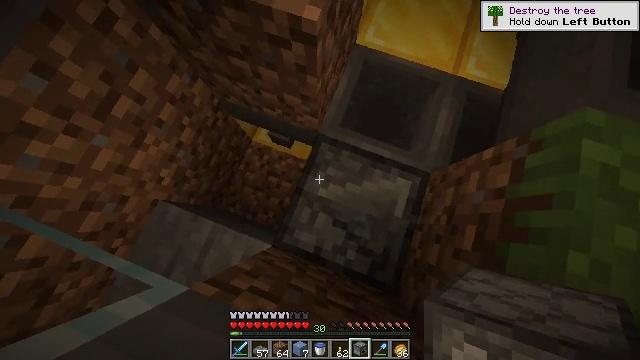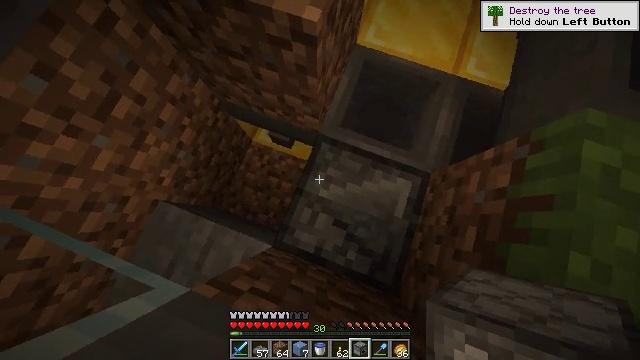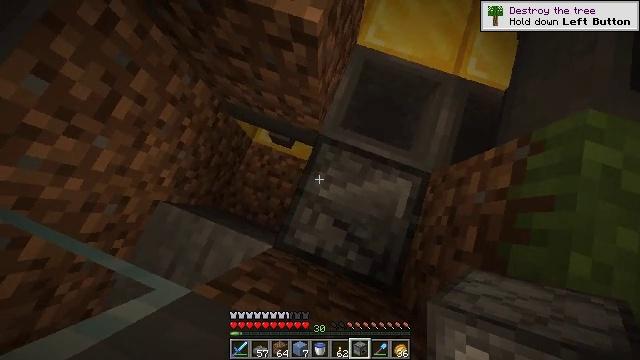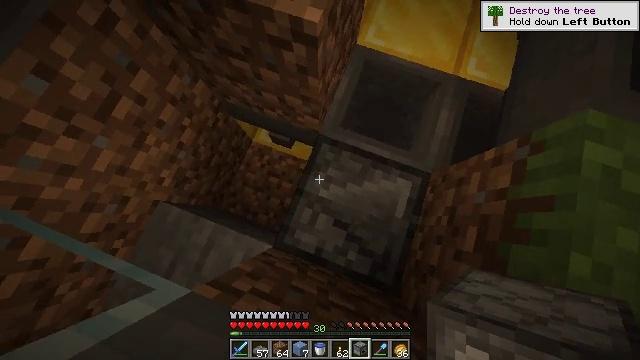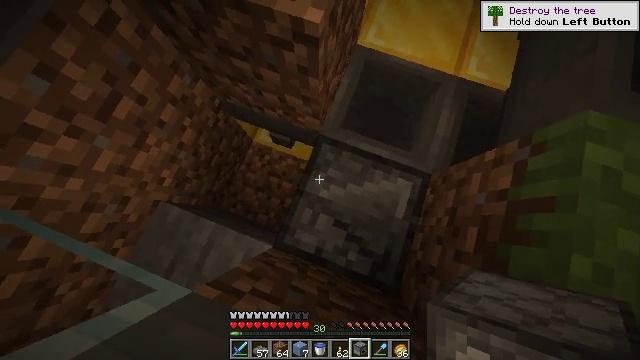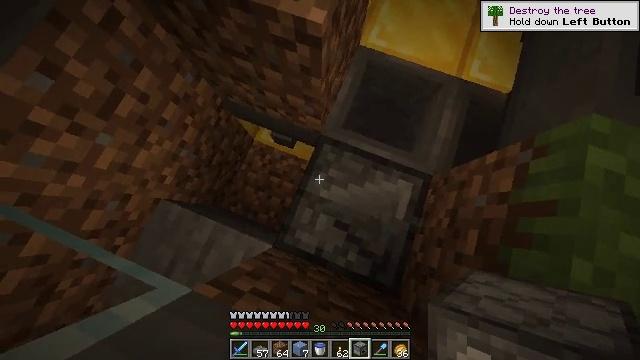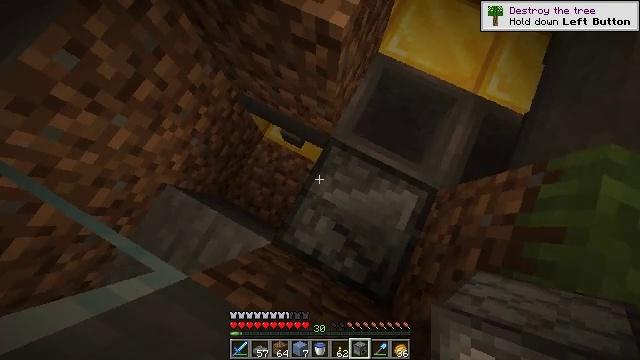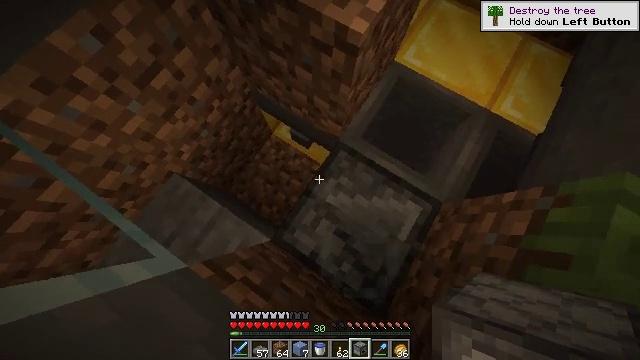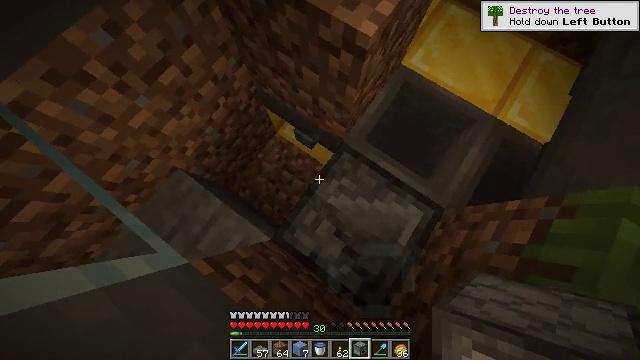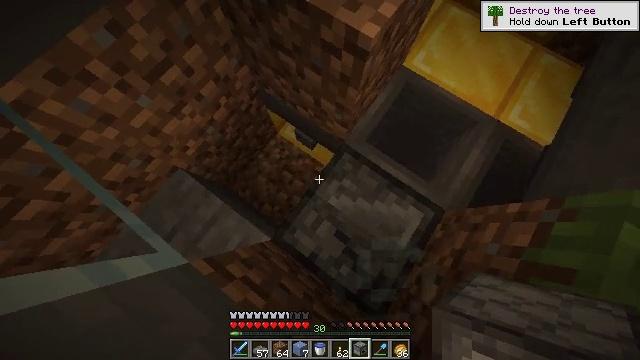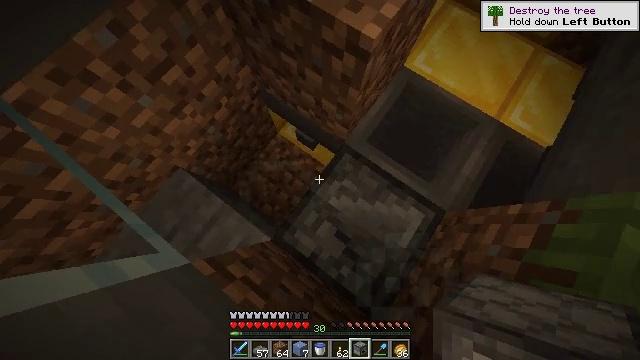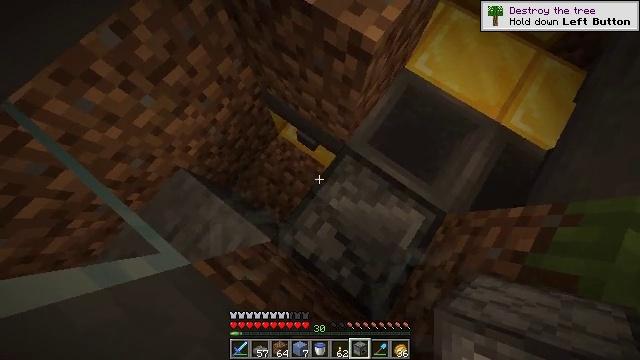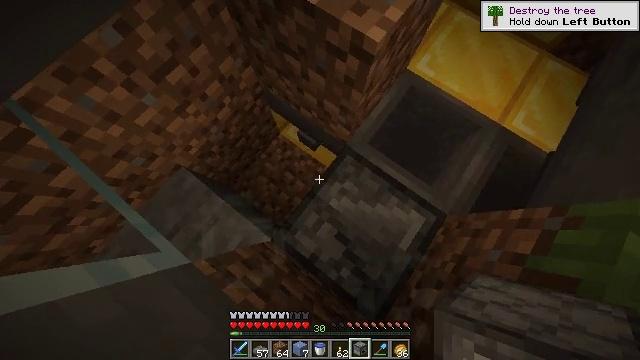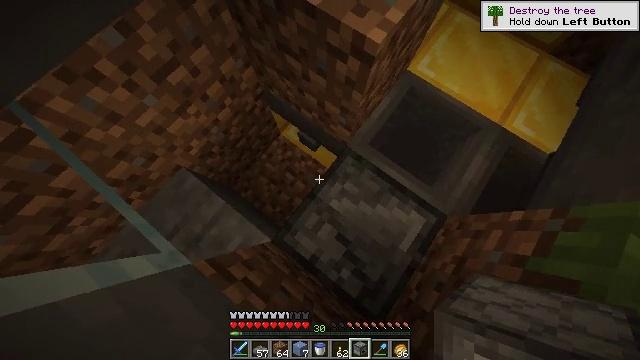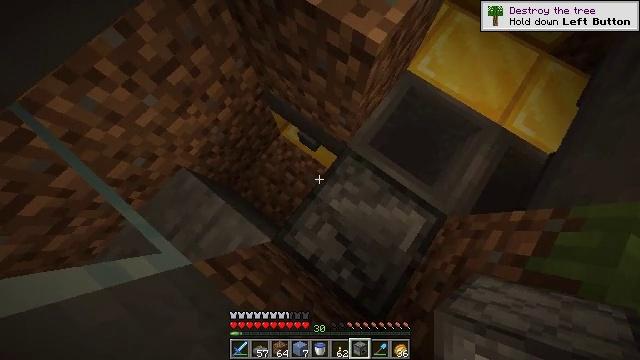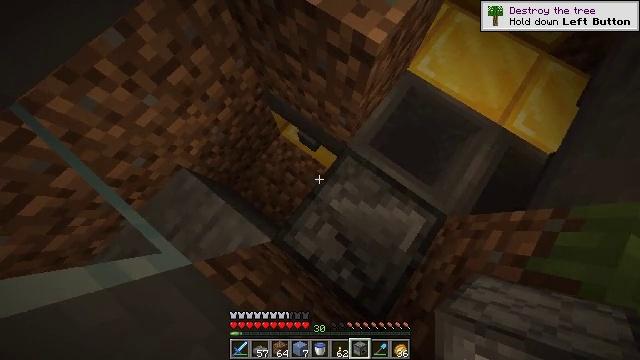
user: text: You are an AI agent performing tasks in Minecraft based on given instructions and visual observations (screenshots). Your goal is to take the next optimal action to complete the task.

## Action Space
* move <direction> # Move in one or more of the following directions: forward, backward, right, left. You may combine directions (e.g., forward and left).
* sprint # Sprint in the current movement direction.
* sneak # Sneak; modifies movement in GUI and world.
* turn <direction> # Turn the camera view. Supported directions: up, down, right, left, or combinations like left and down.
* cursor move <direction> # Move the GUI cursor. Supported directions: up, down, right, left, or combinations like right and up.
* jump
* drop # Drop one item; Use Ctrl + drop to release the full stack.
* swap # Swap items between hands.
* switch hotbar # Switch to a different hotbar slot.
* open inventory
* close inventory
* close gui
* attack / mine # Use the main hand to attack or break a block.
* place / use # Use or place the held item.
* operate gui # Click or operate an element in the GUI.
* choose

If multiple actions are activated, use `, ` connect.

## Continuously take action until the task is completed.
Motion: motion action
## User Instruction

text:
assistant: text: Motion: move left
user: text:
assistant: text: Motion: move left
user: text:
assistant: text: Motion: move left
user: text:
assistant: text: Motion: move left
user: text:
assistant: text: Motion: move left
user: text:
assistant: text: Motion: move left, turn left
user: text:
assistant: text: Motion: move left, turn left
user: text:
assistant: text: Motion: move left, turn left
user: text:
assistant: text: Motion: move left
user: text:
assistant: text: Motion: move left
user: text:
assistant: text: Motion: move left
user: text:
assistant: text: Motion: move left
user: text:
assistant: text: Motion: move left
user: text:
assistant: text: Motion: move left
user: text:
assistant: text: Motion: move left
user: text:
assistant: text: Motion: move left, use / place
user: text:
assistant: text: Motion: move left, use / place
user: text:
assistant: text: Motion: move left
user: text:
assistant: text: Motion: move left
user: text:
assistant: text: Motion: move left
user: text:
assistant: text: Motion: move left
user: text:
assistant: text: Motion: move left
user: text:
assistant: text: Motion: move left
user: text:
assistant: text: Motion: move left
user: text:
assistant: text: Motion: move left
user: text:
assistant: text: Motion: move left
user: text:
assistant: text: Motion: move left, use / place
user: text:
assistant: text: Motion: move left, use / place
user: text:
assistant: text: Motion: move left, use / place
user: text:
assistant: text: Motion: move left